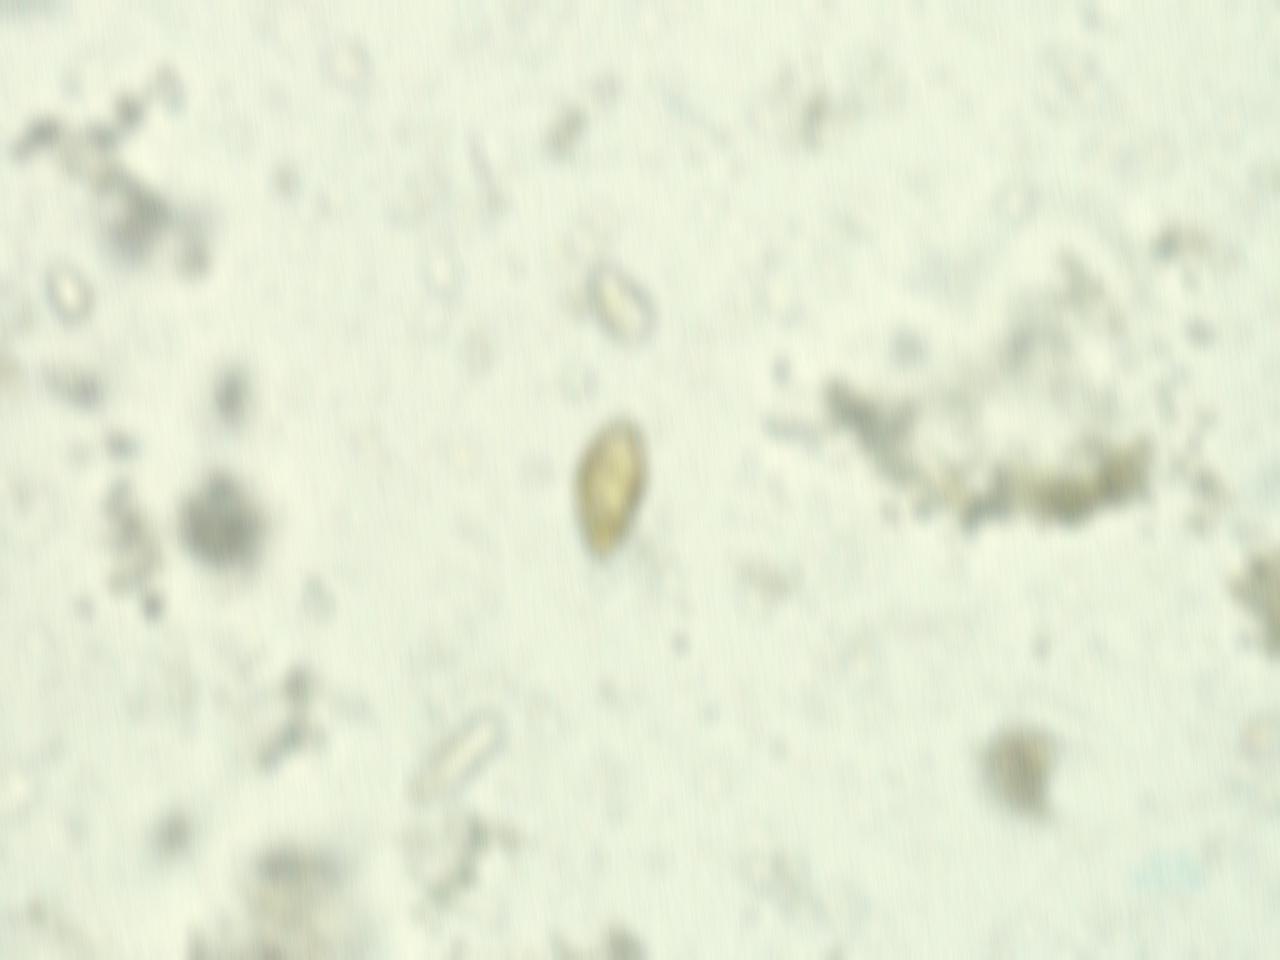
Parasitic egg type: Opisthorchis viverrine